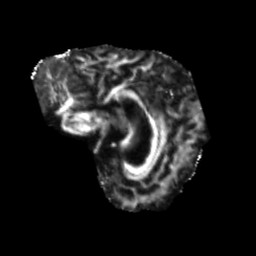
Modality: FA
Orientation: sagittal
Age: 65
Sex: female
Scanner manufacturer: siemens
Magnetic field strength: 3 T
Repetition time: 5.47 s
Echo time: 0.0854 s